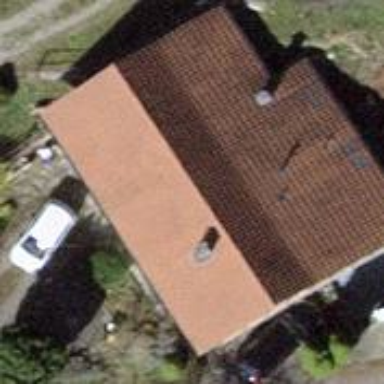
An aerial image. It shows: Detached building with gabled roof.